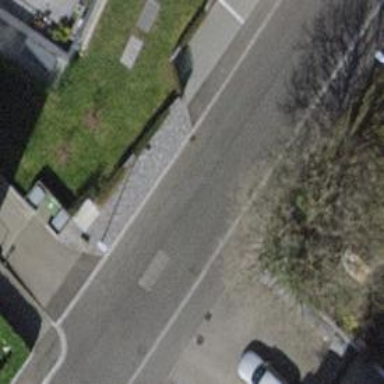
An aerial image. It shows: Driveway made of paving stones.